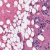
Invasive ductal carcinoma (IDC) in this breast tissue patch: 1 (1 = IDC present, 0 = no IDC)